Chest X-ray. View position: PA
Patient age: 22
Patient sex: M
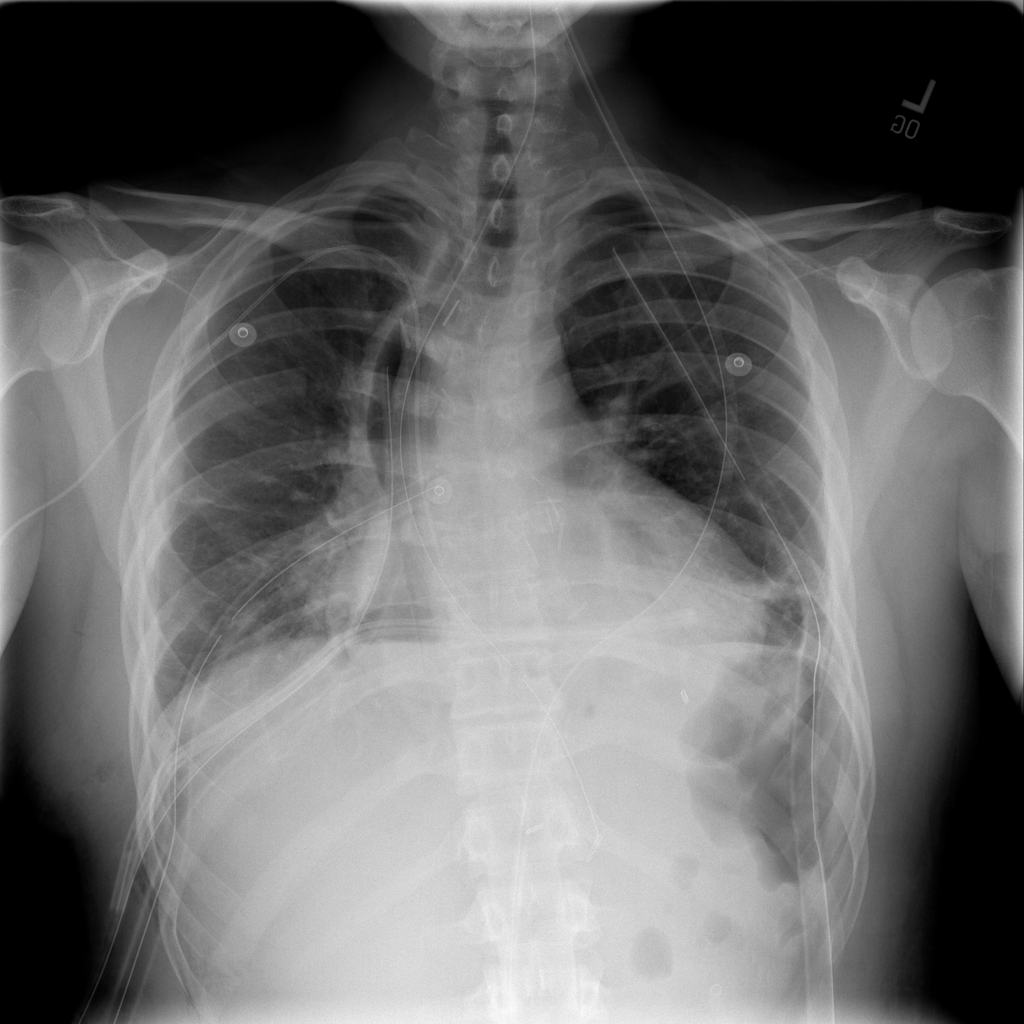
Finding: Pneumothorax